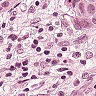
Metastatic tissue present: yes